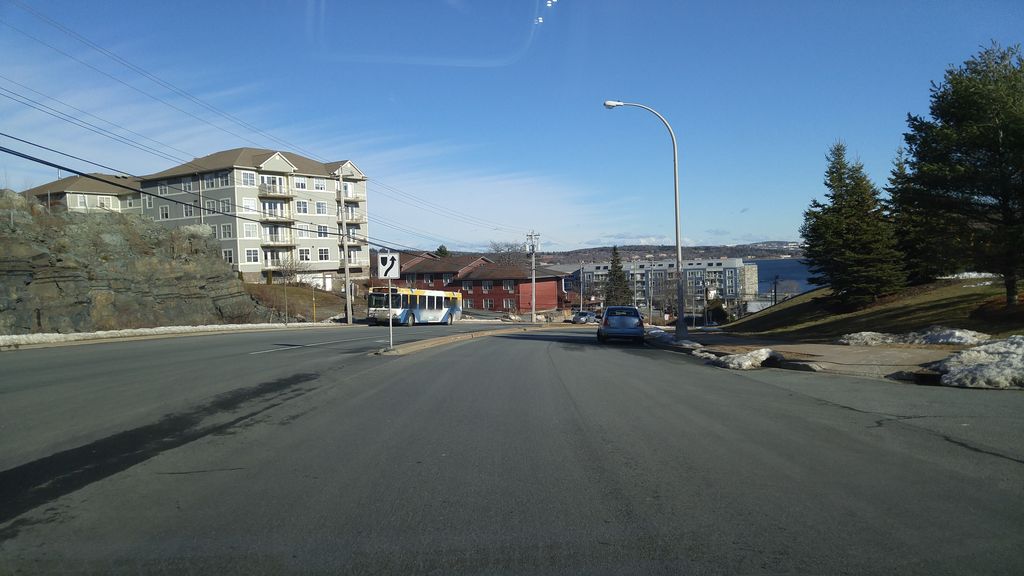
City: halifax